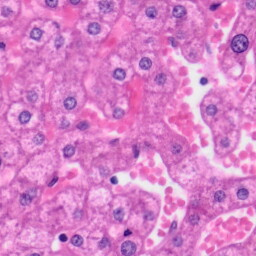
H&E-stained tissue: Liver